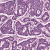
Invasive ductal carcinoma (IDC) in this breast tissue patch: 1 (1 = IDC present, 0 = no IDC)